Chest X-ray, AP view. Patient: 33 years old, sex M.
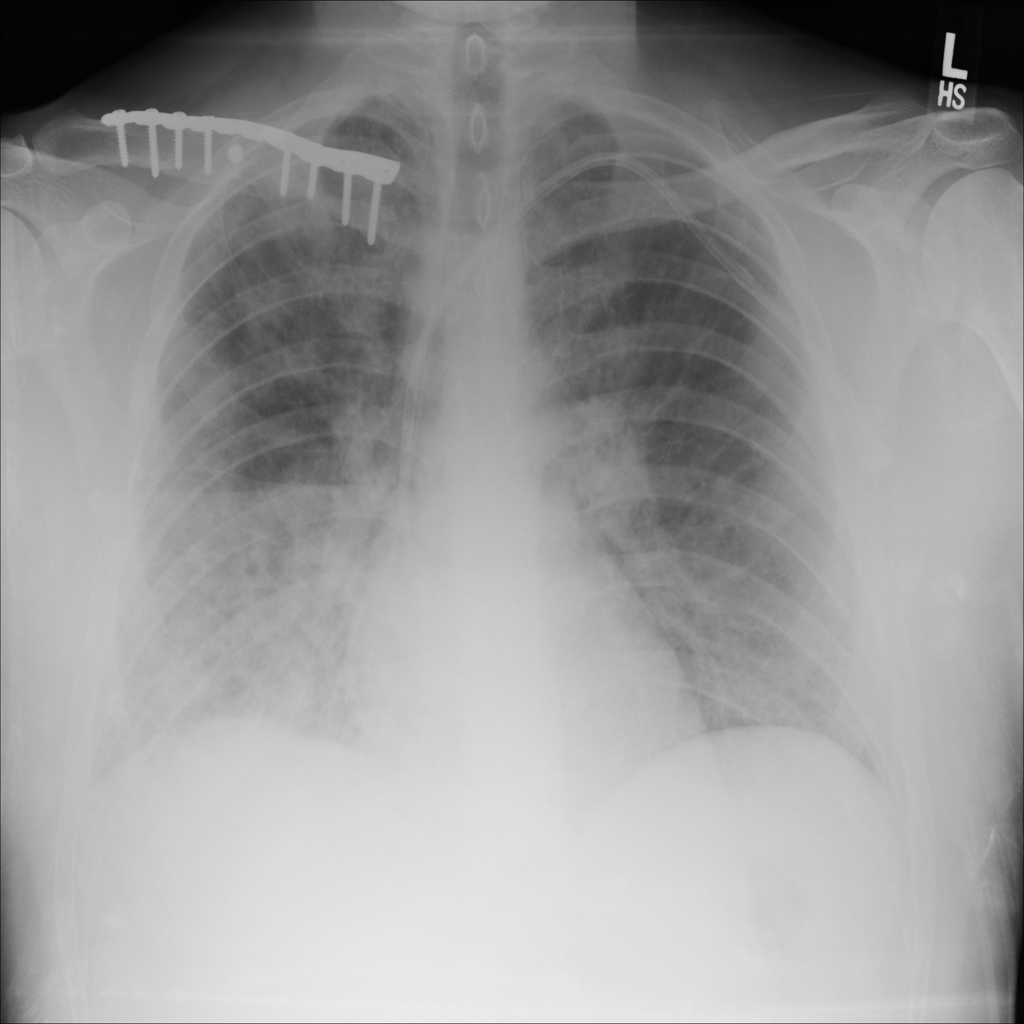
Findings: Edema, Infiltration, Mass